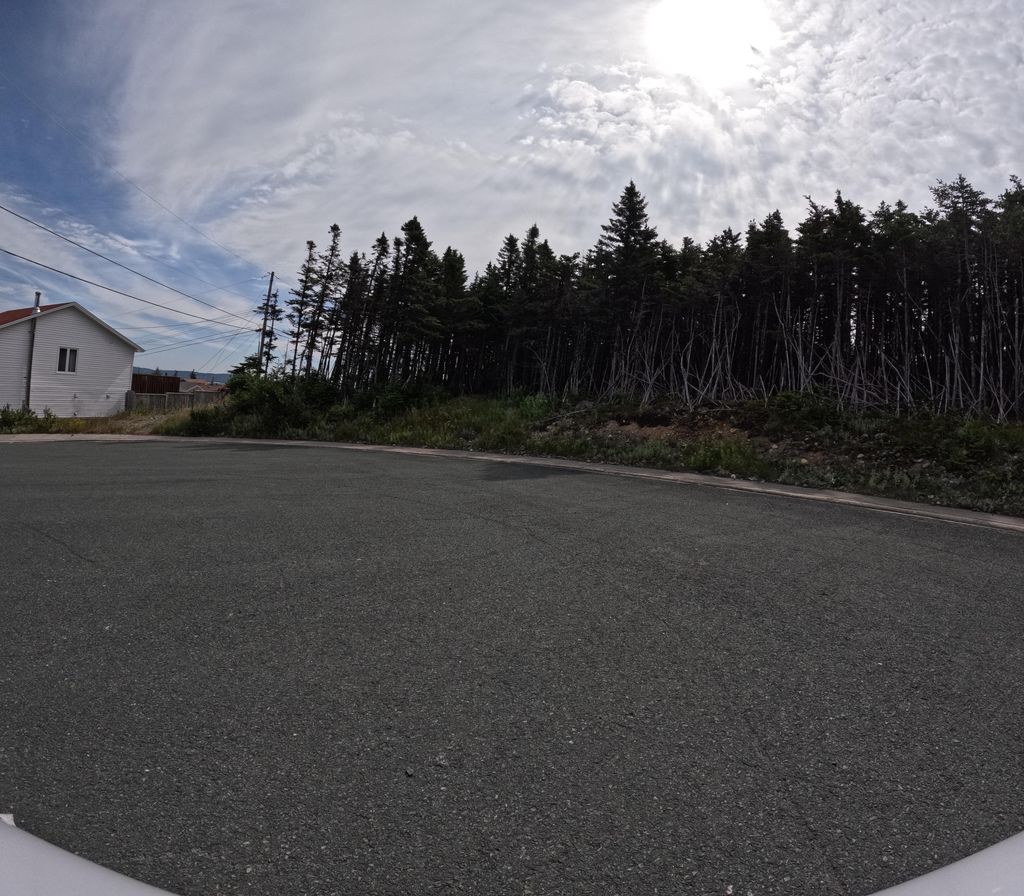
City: st_johns